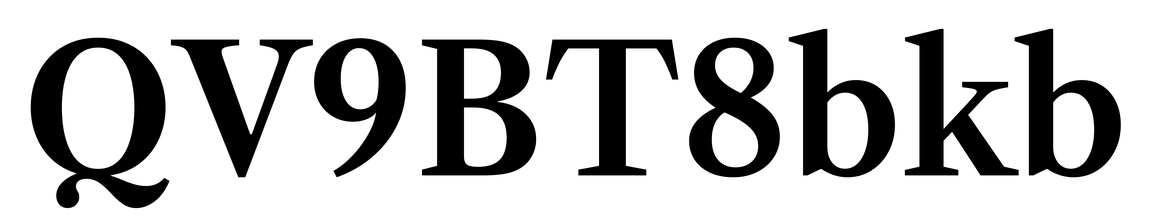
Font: LibreCaslonText_SemiBold